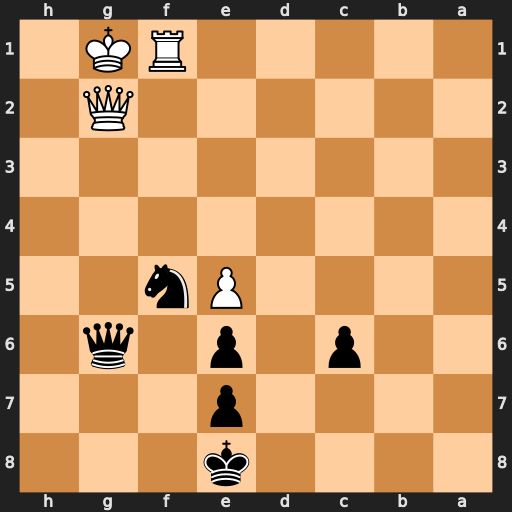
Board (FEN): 4k3/4p3/2p1p1q1/4Pn2/8/8/6Q1/5RK1
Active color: b
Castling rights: -
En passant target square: -
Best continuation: Qxg2+ Kxg2 Ne3+ Kf2 Nxf1